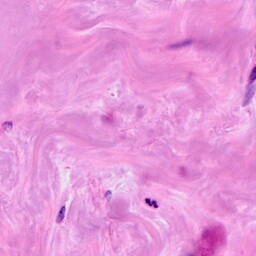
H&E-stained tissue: Breast